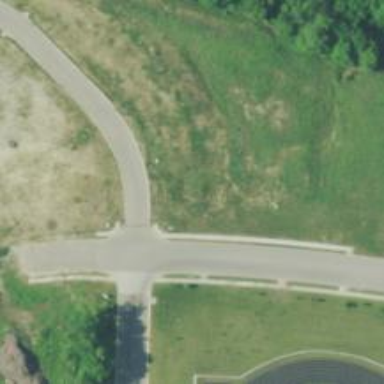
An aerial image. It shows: Unmarked road crossing.